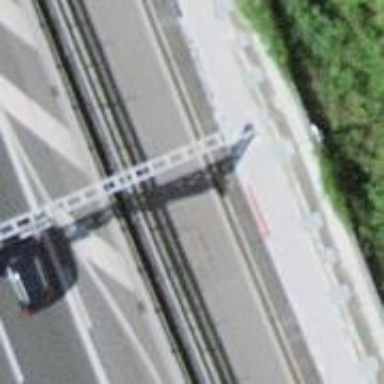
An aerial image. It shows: Gantry structure.